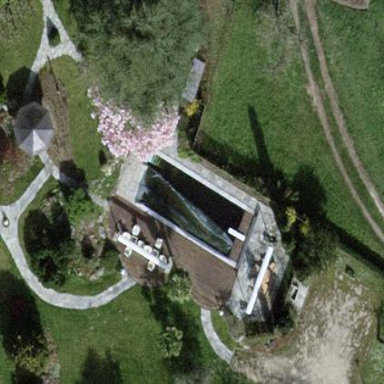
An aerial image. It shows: Swimming pool located in leisure land.